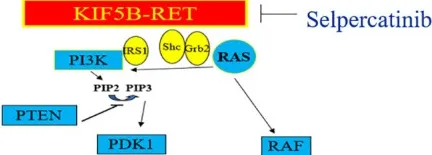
The MAPK pathway is seen on the right, and the PI-3K pathway on the left side. Genomic alterations in RET kinase including fusions and activating point mutations, lead to overactive RET signaling and uncontrolled cell growth. Selpercatinib acts to inhibit RET fusions whereas Ulixertinib is an investigational ERK1/2 inhibitor which acts downstream of MEK1 gene in MAPK pathway.
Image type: pathology (giemsa)